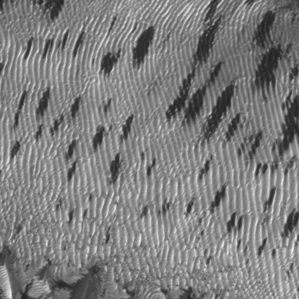
Label: frost